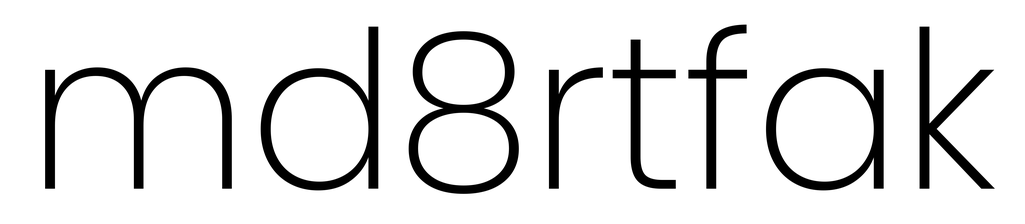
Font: Poppins-ExtraLight